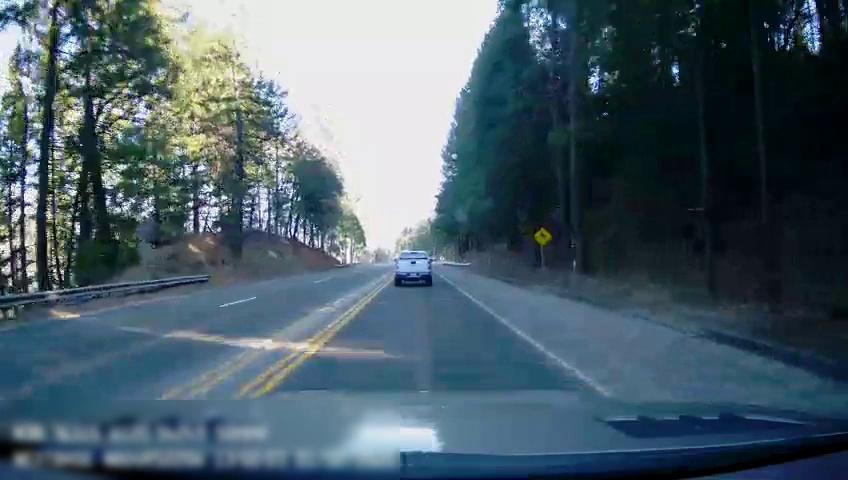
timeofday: Day
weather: Sunny
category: Drivable Space
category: Vehicles | Truck
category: Lanes | Alternate Lane
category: Lanes | Current Lane
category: Lanes | Current Lane
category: Lanes | Opposite Lane
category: Lanes | Opposite Lane
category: Lanes | Opposite Lane
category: Lanes | Opposite Lane
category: Traffic | Signs